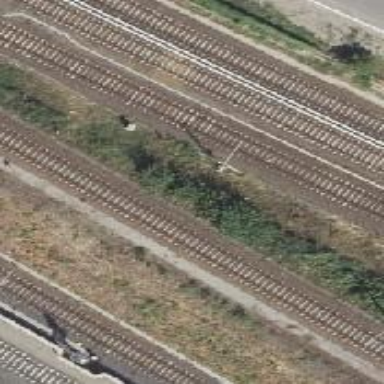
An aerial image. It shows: Railway track with contact line for electrification.